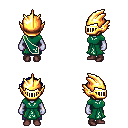
a pixel art fantasy rpg character, female body template, dark elf, purple skin, sash dress, magenta pants, blue short bangs hairstyle, gold helm, maroon shoes, four views (front, back, left, right), 2x2 character sprite sheet, small pixel art, hard edges, no anti-aliasing